Field crop: tomato
Growth stage: 2
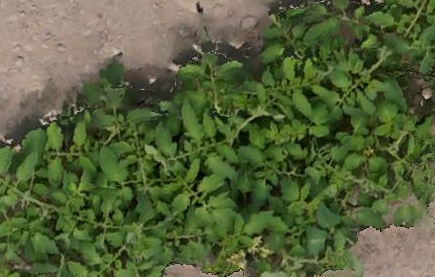
Species: tomato